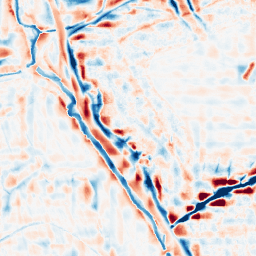
Category: wavelet
Decomposition family: wavelet_reverse_biorthogonal
Decomposition parameters: wavelet: rbio1.3
level: 4
Upsampling method: sinc_hamming
Upsampling parameters: scale: 2
kernel_size: 8
Upsampling scale: 2